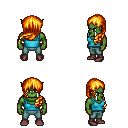
a pixel art fantasy rpg character, male body template, orc, green skin, teal pirate shirt, teal pants, light blonde left-swept hairstyle, maroon shoes, four views (front, back, left, right), 2x2 character sprite sheet, small pixel art, hard edges, no anti-aliasing